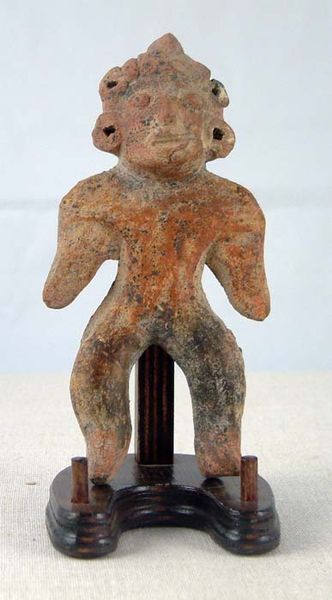
Titel: Figurine
Standort: Amherst (Massachusetts, USA)
Institution: Mead Art Museum, Amherst College
Schlagwörter: men, red, women, black, face, gray, hair, nose, old, sit, yellow, brown, wood, man, mythology, rock, stone, head, orange, eyes, stand, features, mouth, photo, sculpture, statue, small, person, human, ancient, arms, art, detail, ears, museum, legs, american, antiquity, god, figure, native, primitive, stylized, pottery, bronze, carving, pedestal, indian, standing, body, symbol, photograph, monster, base, shape, iron, mexican, idol, indians, basic, digging, burned, curve, doll, curly hair, worn, clay, indigenous, carved, support, americas, figue, object, prehistoric, limbs, primative, sculpt, tribal, artwork, goblin, holes, smooth, figurine, mounted, upright, deity, temples, terra cotta, nick nack, knick knack, souvenir, first nations, fgure, museam, coarse, rudimentary, incised, precolumbian